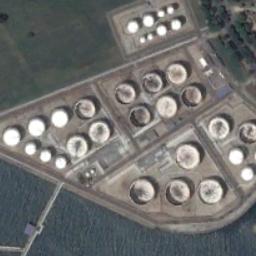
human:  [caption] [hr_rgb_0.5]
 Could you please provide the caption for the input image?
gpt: There are many roads beside the storage tanks .

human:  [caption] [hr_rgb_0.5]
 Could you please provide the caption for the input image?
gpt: There are two rows of storage tanks, One of which is larger than the others .

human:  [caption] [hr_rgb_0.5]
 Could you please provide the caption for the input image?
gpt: There are many storage tanks on the bare land next to the grass .

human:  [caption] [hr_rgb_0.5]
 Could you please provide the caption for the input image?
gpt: There are several neatly arranged large oil storage tanks in the factory, And there are large lawns in the factory .

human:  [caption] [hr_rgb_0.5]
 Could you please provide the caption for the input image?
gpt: There are many storage tanks of different sizes .